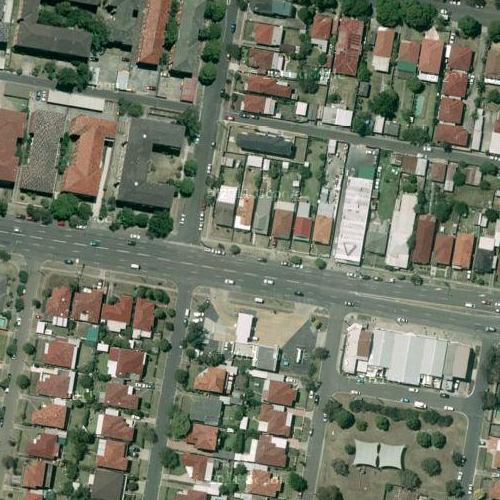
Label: sydney